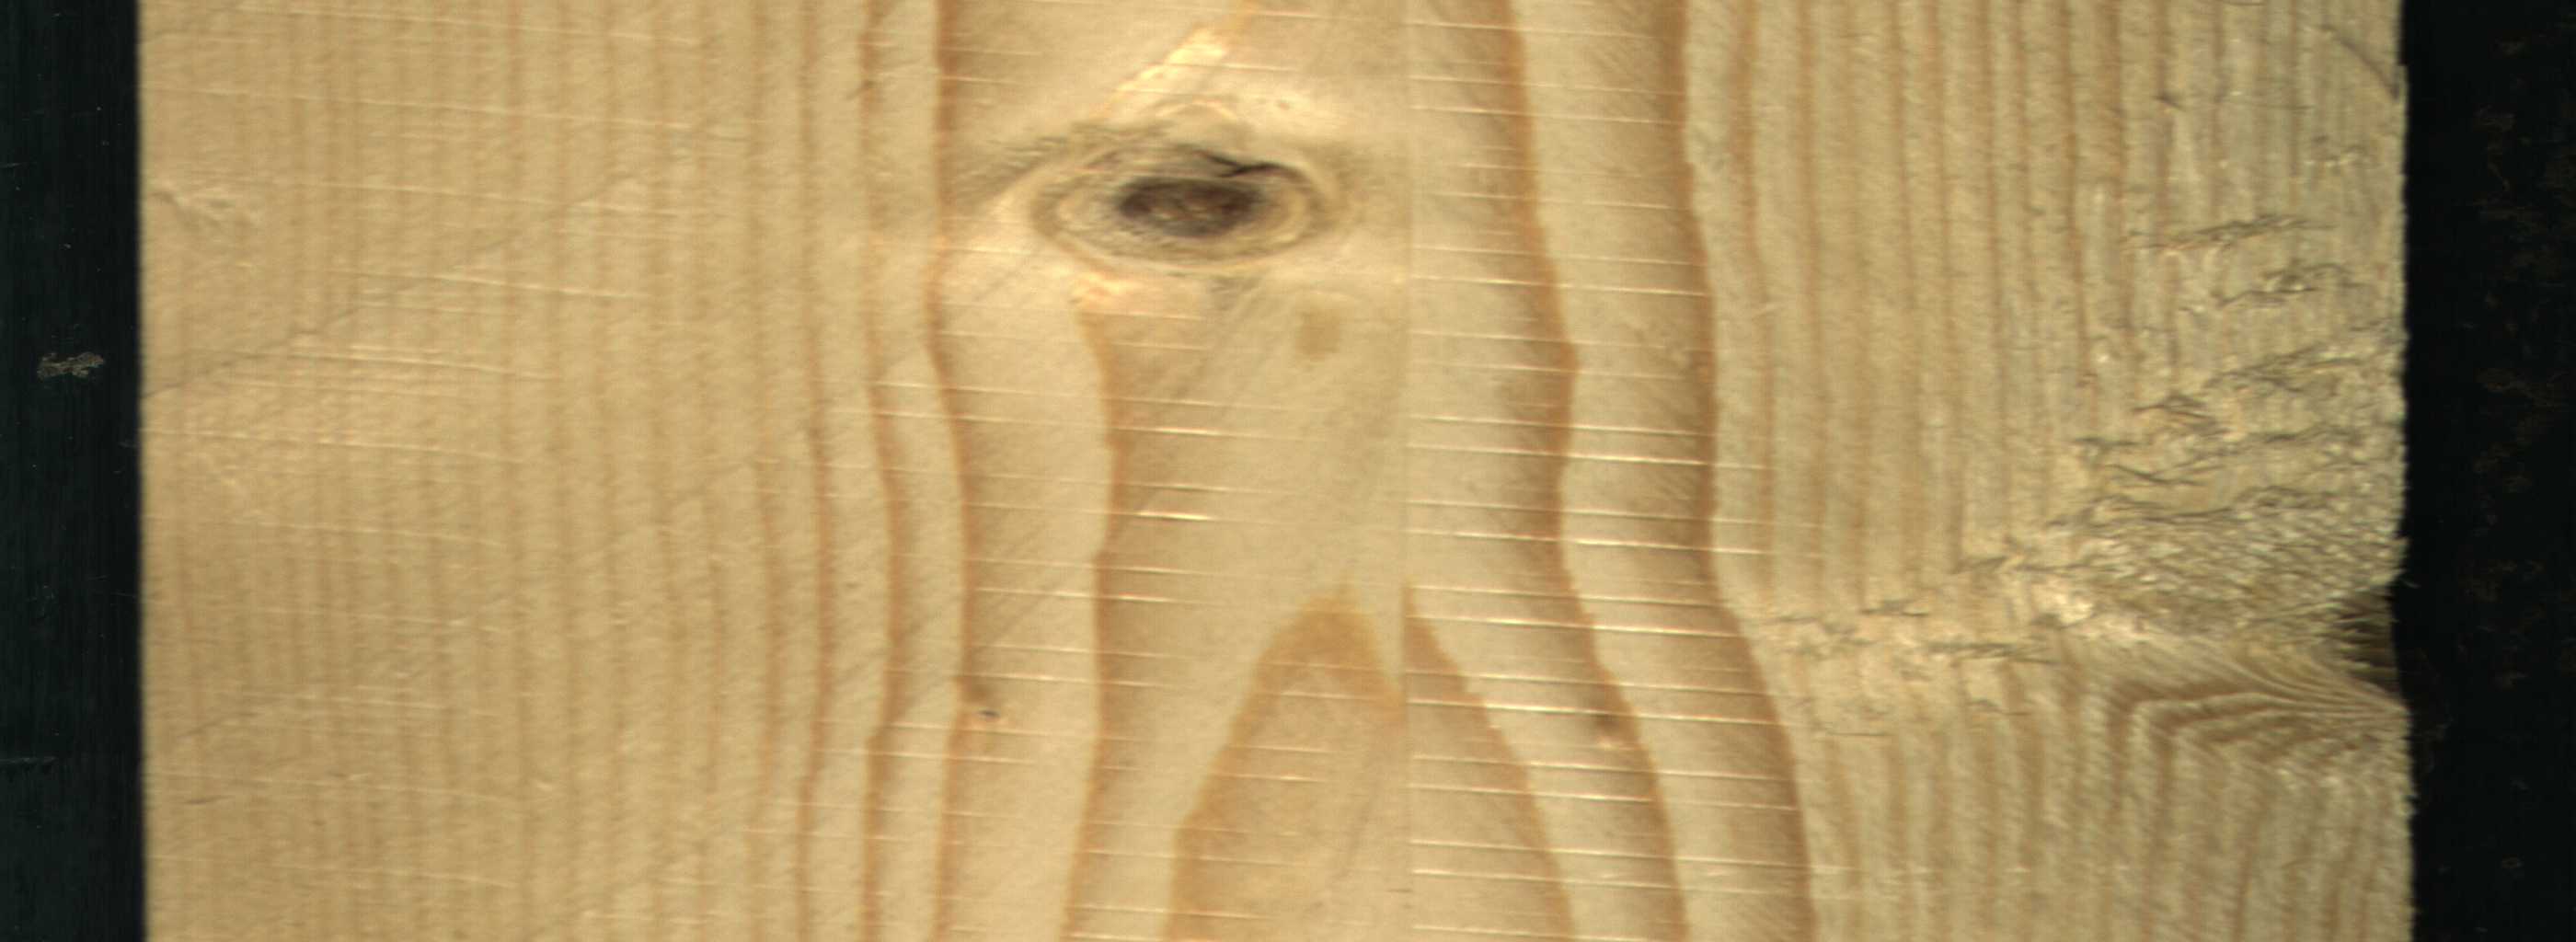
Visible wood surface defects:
Dead_Knot
Dead_Knot